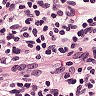
Metastatic tissue present: no